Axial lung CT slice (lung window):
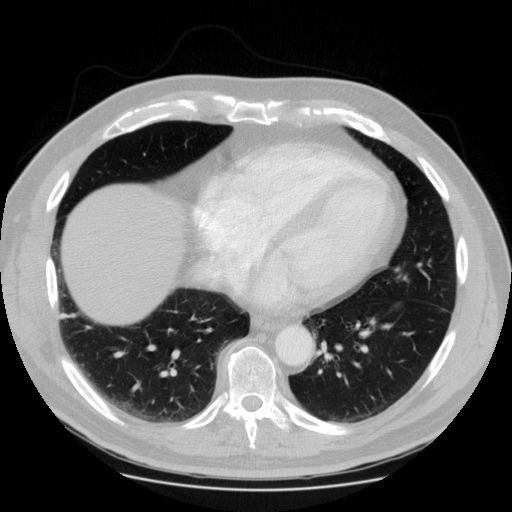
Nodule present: no